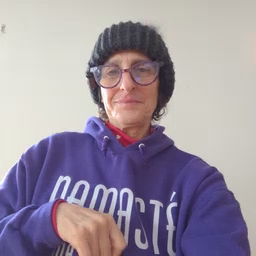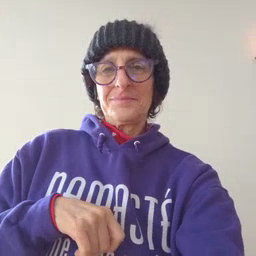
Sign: pizza